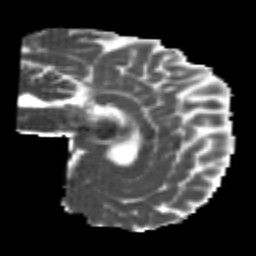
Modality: MD
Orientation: sagittal
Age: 26
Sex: female
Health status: healthy
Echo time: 0.074 s